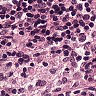
Metastatic tissue present: no